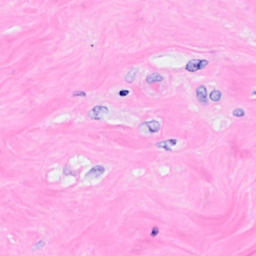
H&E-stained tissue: Breast